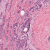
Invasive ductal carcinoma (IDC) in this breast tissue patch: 1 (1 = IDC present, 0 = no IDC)